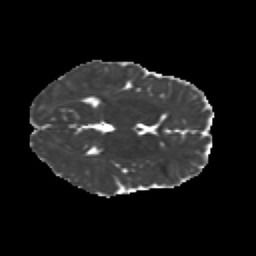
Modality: MD
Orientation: axial
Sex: female
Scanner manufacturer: siemens
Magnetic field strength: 3 T
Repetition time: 5 s
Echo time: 0.071 s